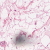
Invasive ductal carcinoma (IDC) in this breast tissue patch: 0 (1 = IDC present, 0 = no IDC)